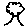
Label: tree